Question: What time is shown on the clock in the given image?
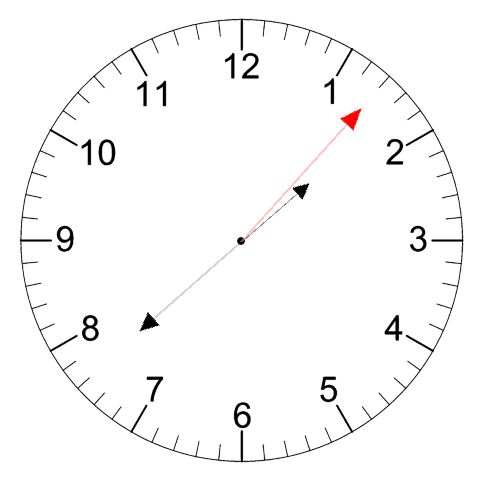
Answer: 01:38:07